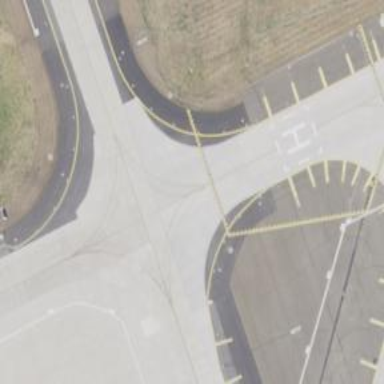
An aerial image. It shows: View of taxiway at the airport.